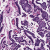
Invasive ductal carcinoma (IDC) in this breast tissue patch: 1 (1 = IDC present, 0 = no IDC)